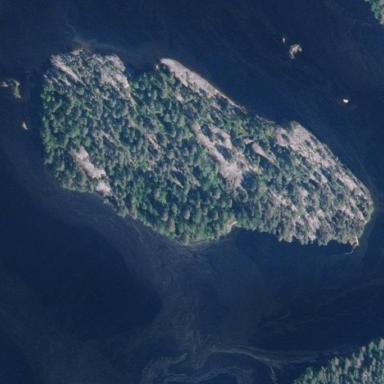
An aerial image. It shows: Woodland islet designated as nature reserve.